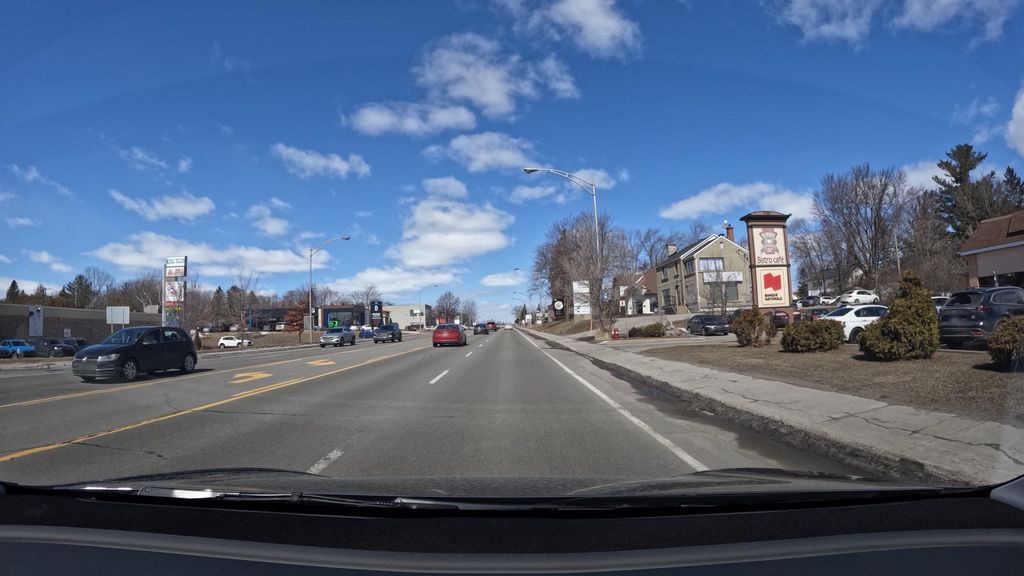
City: montreal